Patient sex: M
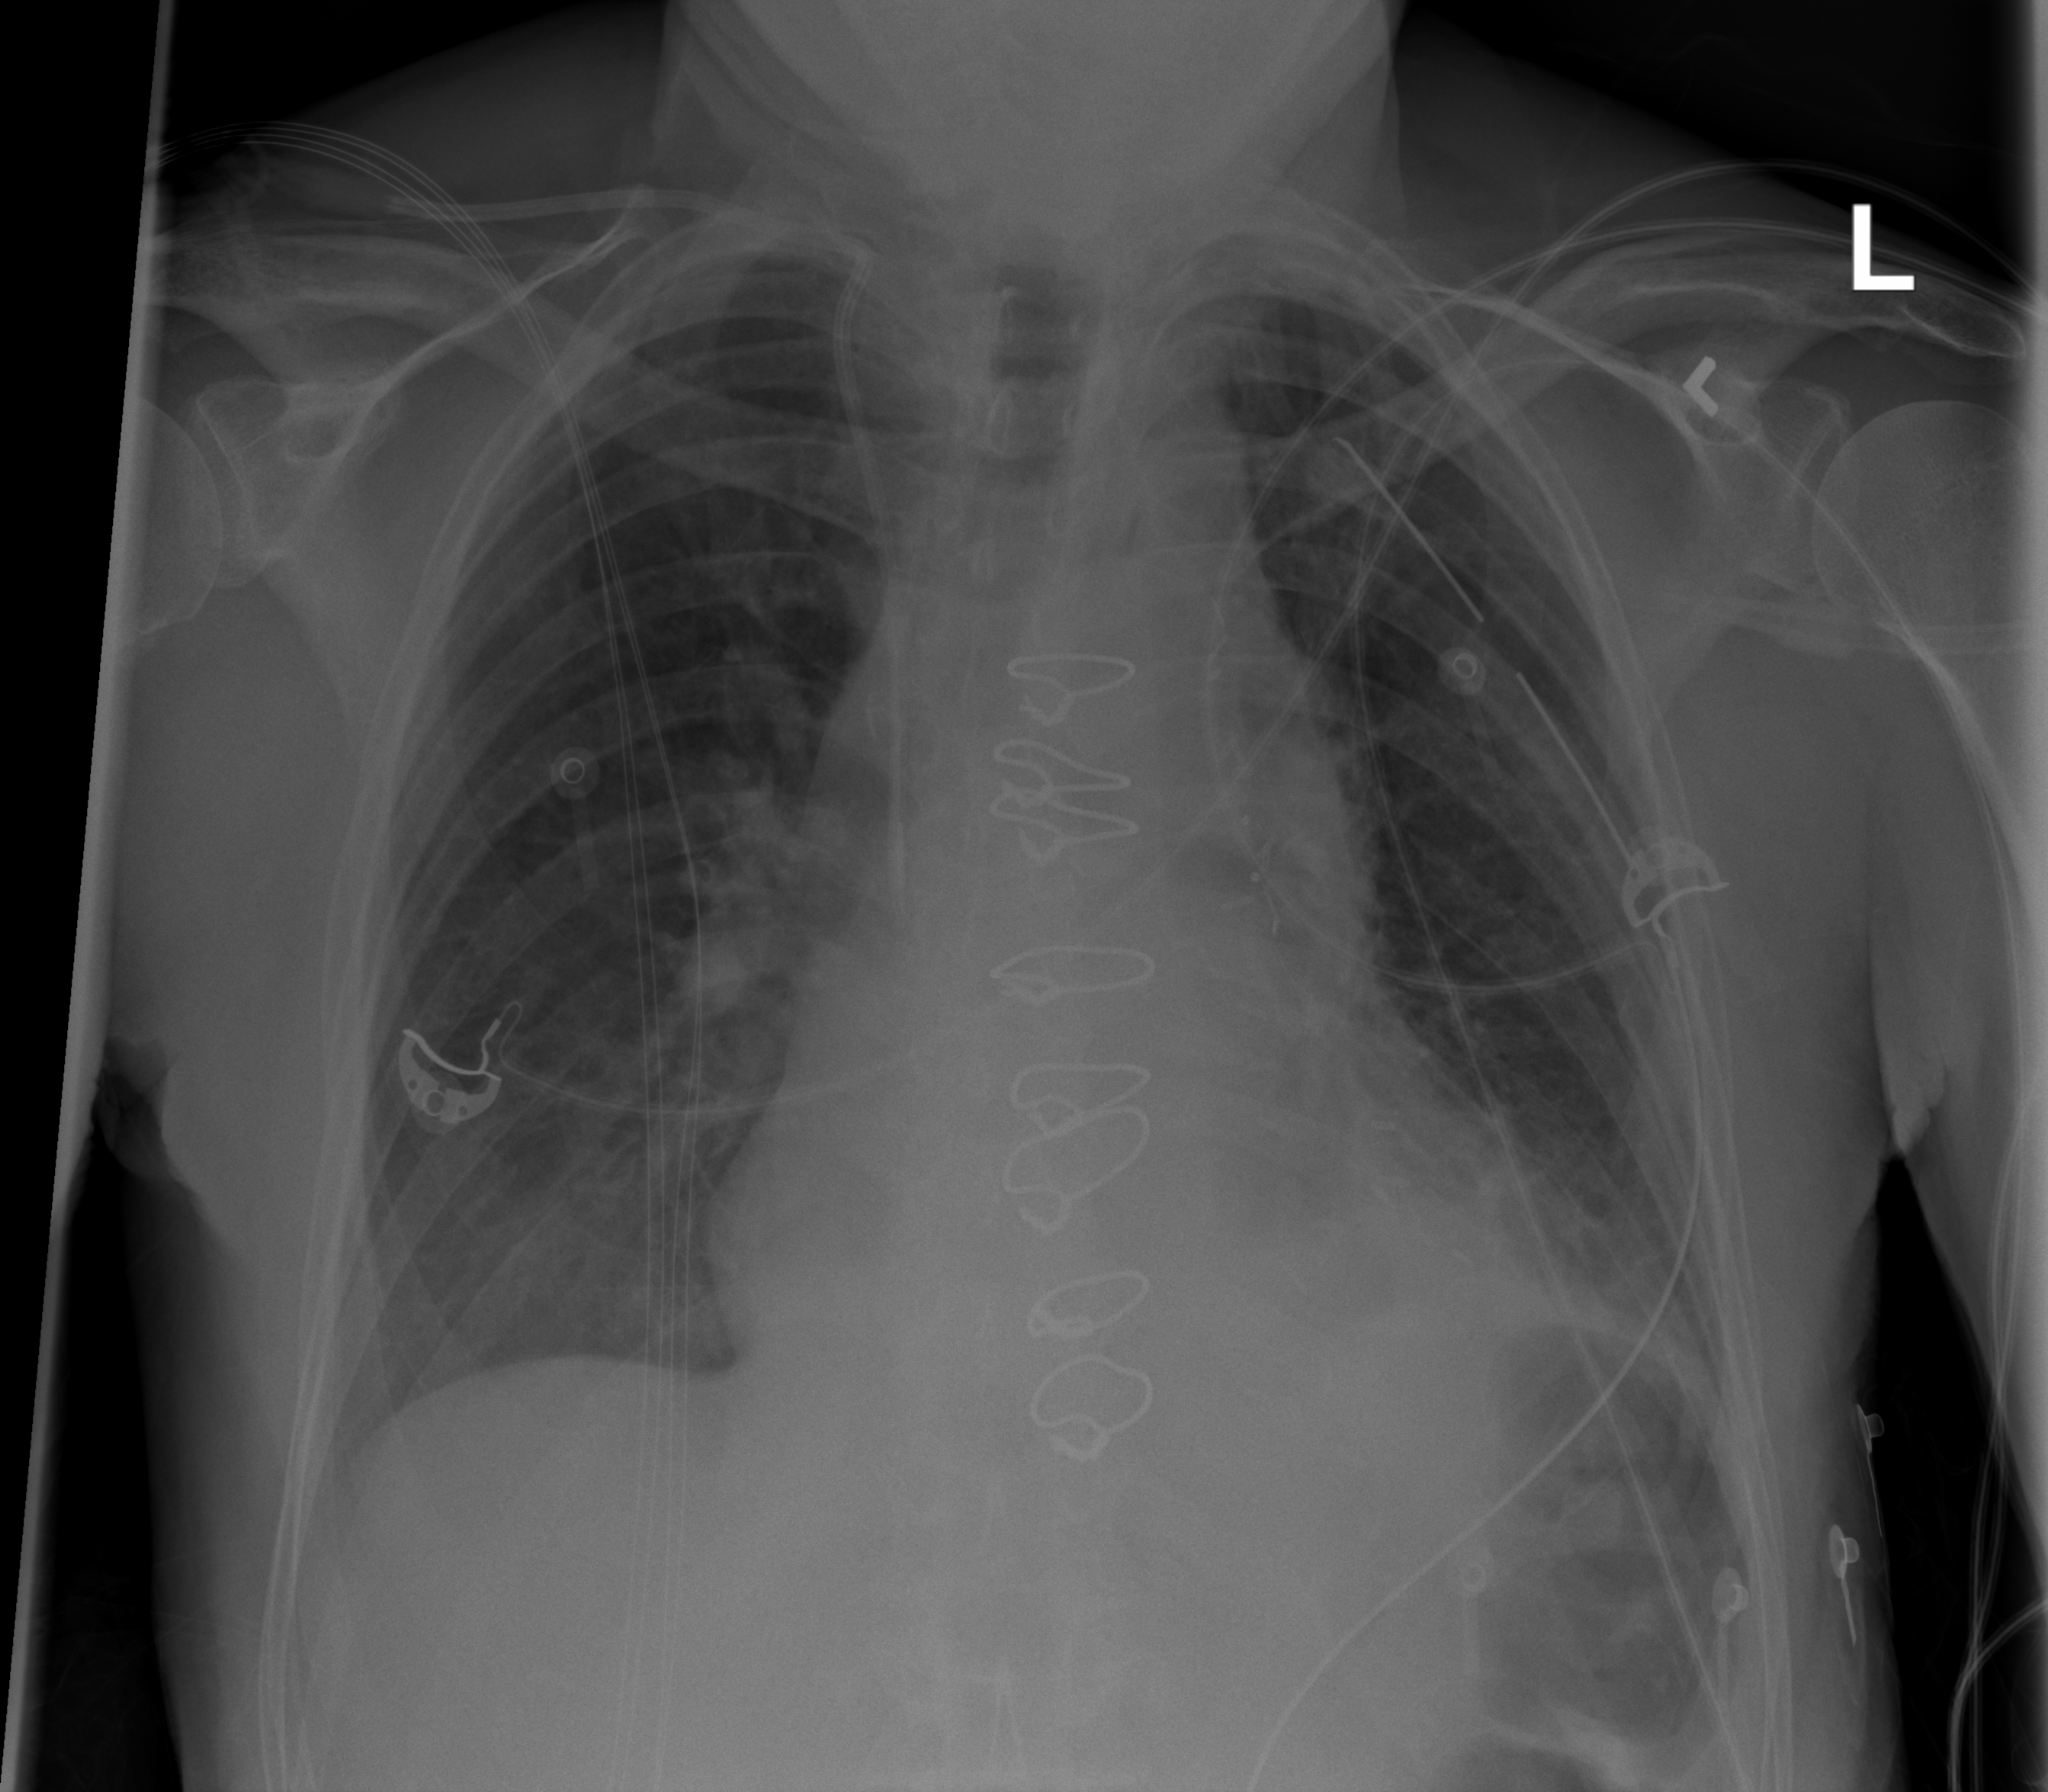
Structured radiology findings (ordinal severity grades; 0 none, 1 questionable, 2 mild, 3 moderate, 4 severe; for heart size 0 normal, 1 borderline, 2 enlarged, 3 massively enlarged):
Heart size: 2
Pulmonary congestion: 0
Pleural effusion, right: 0
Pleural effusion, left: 2
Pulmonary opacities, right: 0
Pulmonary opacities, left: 0
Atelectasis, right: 2
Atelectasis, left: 2